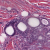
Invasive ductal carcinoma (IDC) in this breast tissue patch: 1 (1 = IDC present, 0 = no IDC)